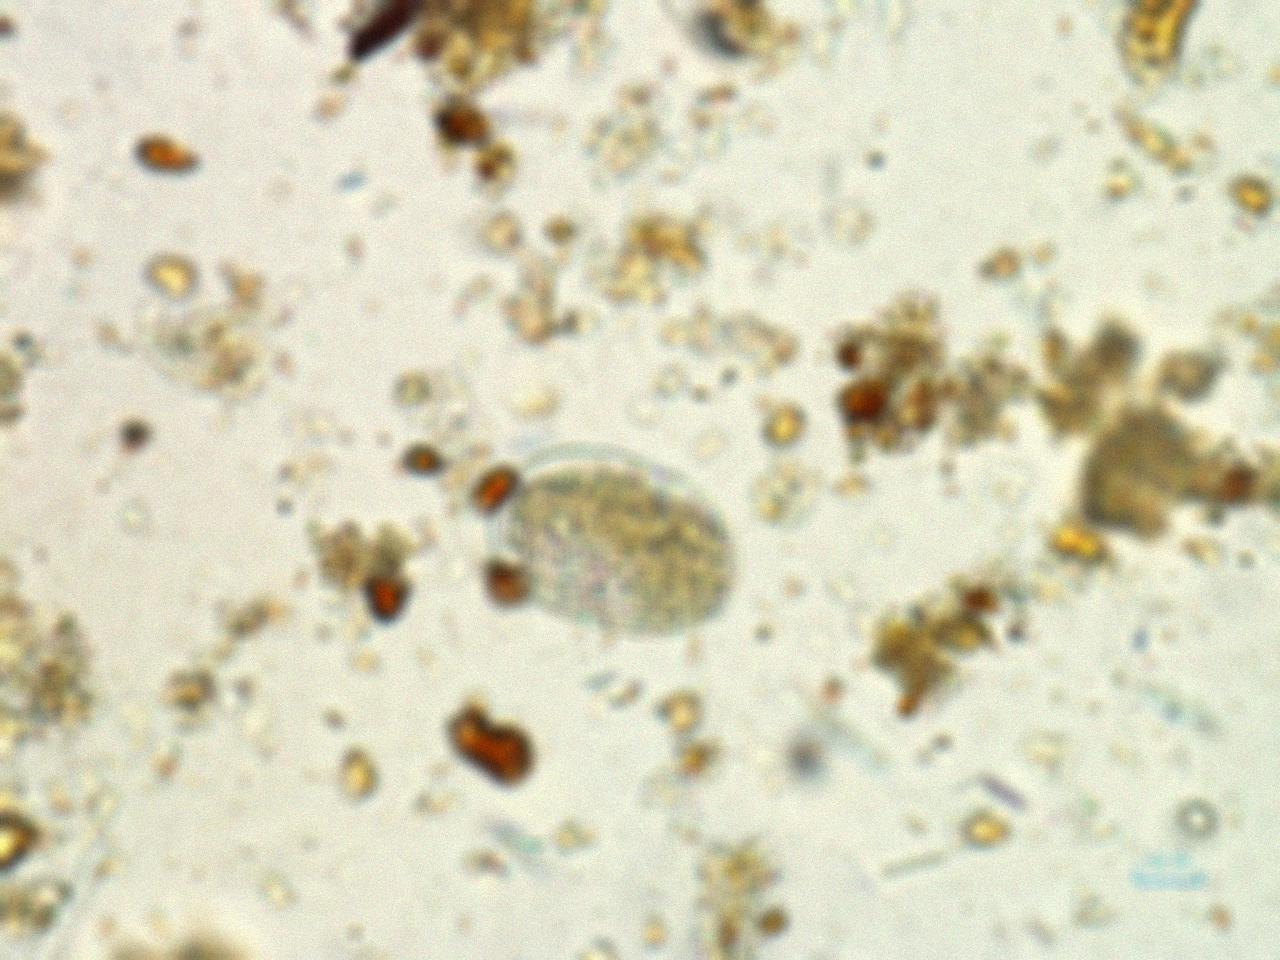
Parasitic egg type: Hookworm egg